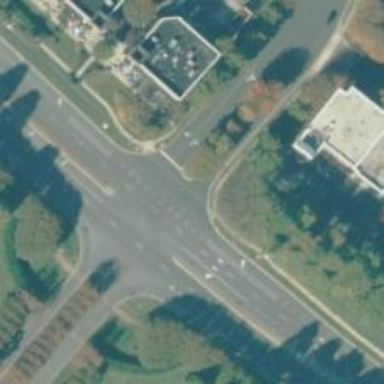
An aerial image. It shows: Marked crossing on the road.